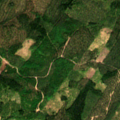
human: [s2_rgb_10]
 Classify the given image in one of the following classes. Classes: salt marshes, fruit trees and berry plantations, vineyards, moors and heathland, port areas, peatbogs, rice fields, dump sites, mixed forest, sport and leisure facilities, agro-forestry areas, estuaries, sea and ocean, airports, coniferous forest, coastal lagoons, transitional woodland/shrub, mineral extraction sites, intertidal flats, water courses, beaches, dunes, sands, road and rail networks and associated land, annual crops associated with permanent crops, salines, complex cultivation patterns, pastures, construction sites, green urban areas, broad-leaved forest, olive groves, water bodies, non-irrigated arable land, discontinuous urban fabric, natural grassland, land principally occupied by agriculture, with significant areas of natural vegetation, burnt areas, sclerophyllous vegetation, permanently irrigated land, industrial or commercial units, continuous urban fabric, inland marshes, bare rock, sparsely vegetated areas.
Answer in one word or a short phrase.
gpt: coniferous forest, transitional woodland/shrub